Question: I have been working on a project in Eclipse that requires me to open a file. It's working as expected. I imported my project into Netbeans just to check it out but when run, the file can't be opened. I think a screenshot would be most helpful in this case:

Any idea what the issue is? I've even explicitly specified the run directory in the project properties and that still doesn't work.
-
Also, as suggested by a few users, I added in my catch block:
'''
System.err.println(new File(inFileName).getAbsolutePath();
'''
Which, as it should, returns:
'C:\Users\David\Dev\projects\Autocuration\pearltrees_export_02-07-2012.rdf'
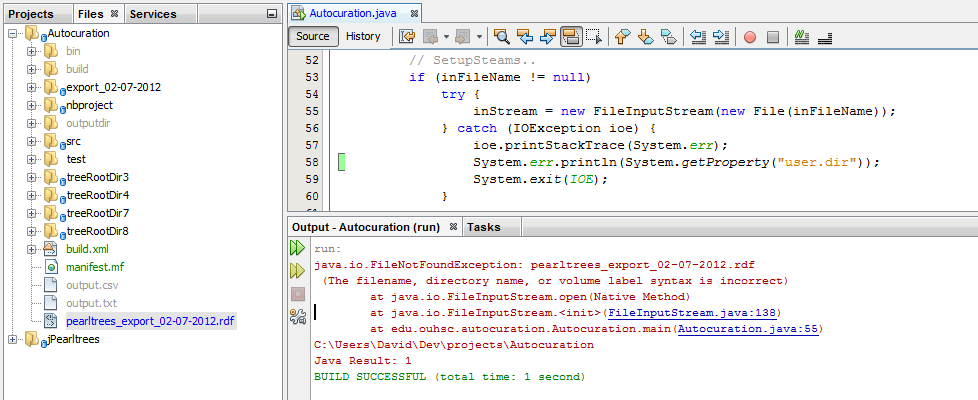
Answer: After attempting to construct the URI manually,
'''
System.out.println(new File(System.getProperty("user.dir")).toURI().resolve(inFileName));
'''
I got the following exception:
'Exception in thread "main" java.lang.IllegalArgumentException: Illegal character in path at index 32: pearltrees_export_02-07-2012.rdf'
Considering there is no 32nd character, I assume the printStackTrace method must trim the string obtained from the exception message before printing.
Whatever the case, it appears that Netbeans parses Run arguments using the ' ' (space) character as a separator. However, it also includes that space when it passes the arguments to the main method. In other words, I was trying to open:
'"pearltrees_export_02-07-2012.rdf "'
rather than:
'"pearltrees_export_02-07-2012.rdf"'
Simply trimming argument fixes the problem:
'''
inStream = new FileInputStream(new File(inFileName.trim()));
'''
Anyway, I cannot find any documentation stating this is the intended behavior as it is certainly different from how the 'java' binary behaves (and any other editors I know of). For this reason I consider this a bug, and I submitted a bug report:
<URL>
I guess we'll see what the Netbeans fellows have to say..